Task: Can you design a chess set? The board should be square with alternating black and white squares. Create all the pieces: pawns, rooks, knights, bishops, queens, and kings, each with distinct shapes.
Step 717:
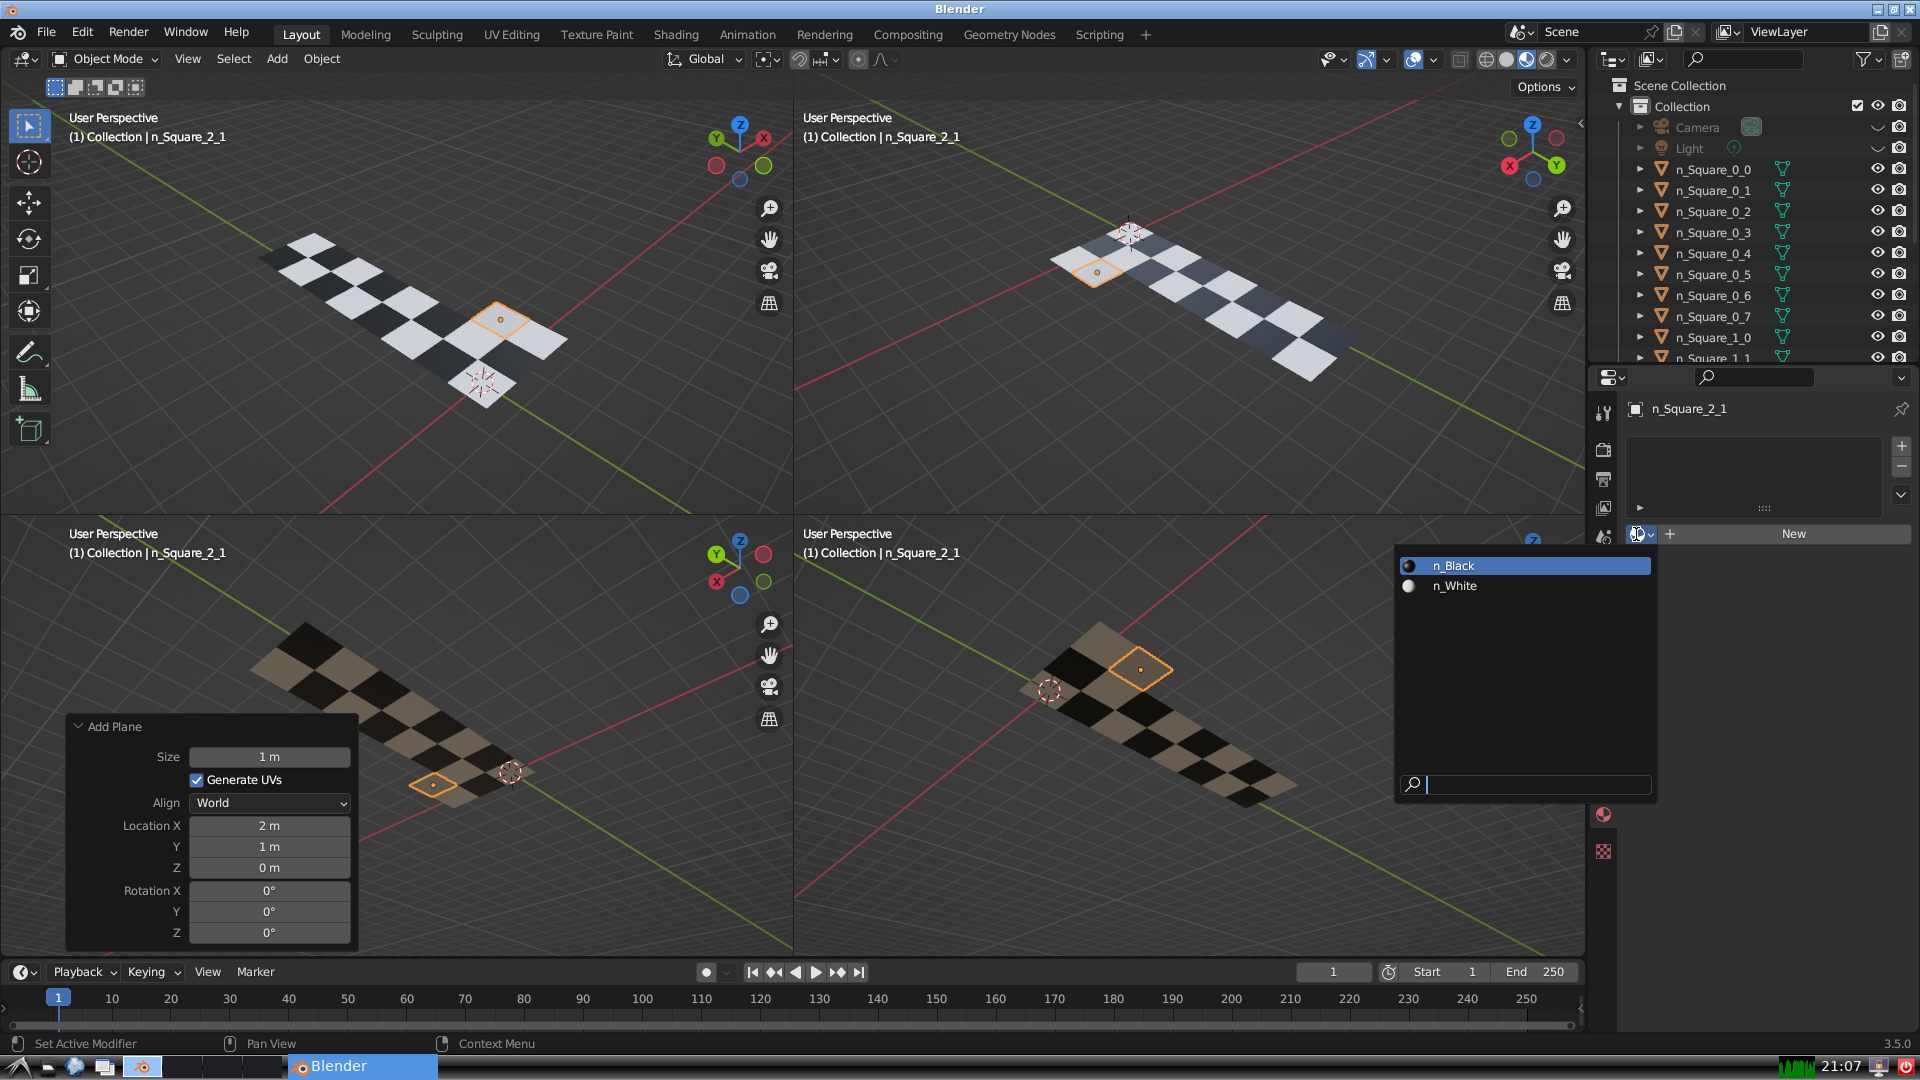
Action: input_text: n_Black